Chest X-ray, AP view. Patient: 63 years old, sex F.
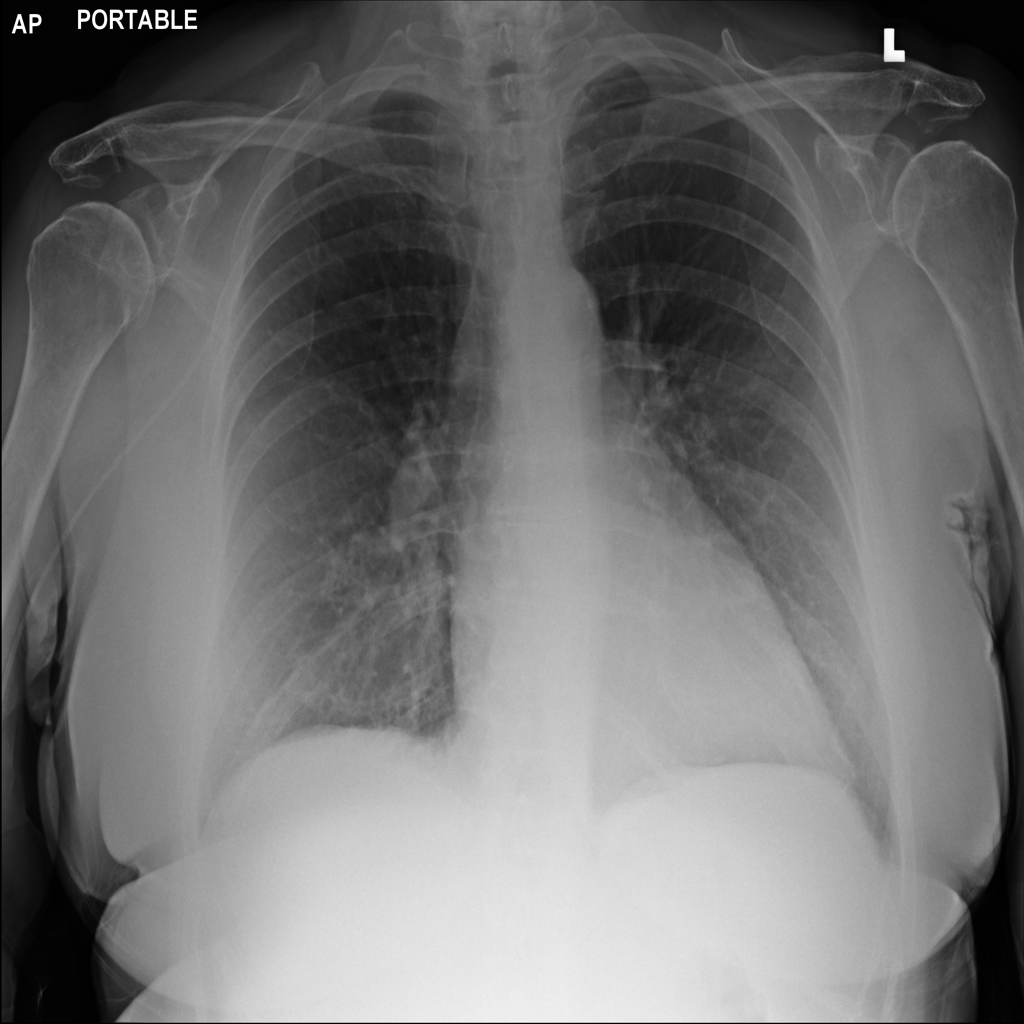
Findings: Infiltration